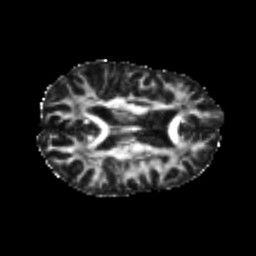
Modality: FA
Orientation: axial
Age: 23
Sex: male
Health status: healthy
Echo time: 0.074 s